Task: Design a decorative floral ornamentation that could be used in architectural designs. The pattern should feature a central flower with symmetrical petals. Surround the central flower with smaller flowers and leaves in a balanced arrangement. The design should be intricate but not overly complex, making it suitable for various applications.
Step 1185:
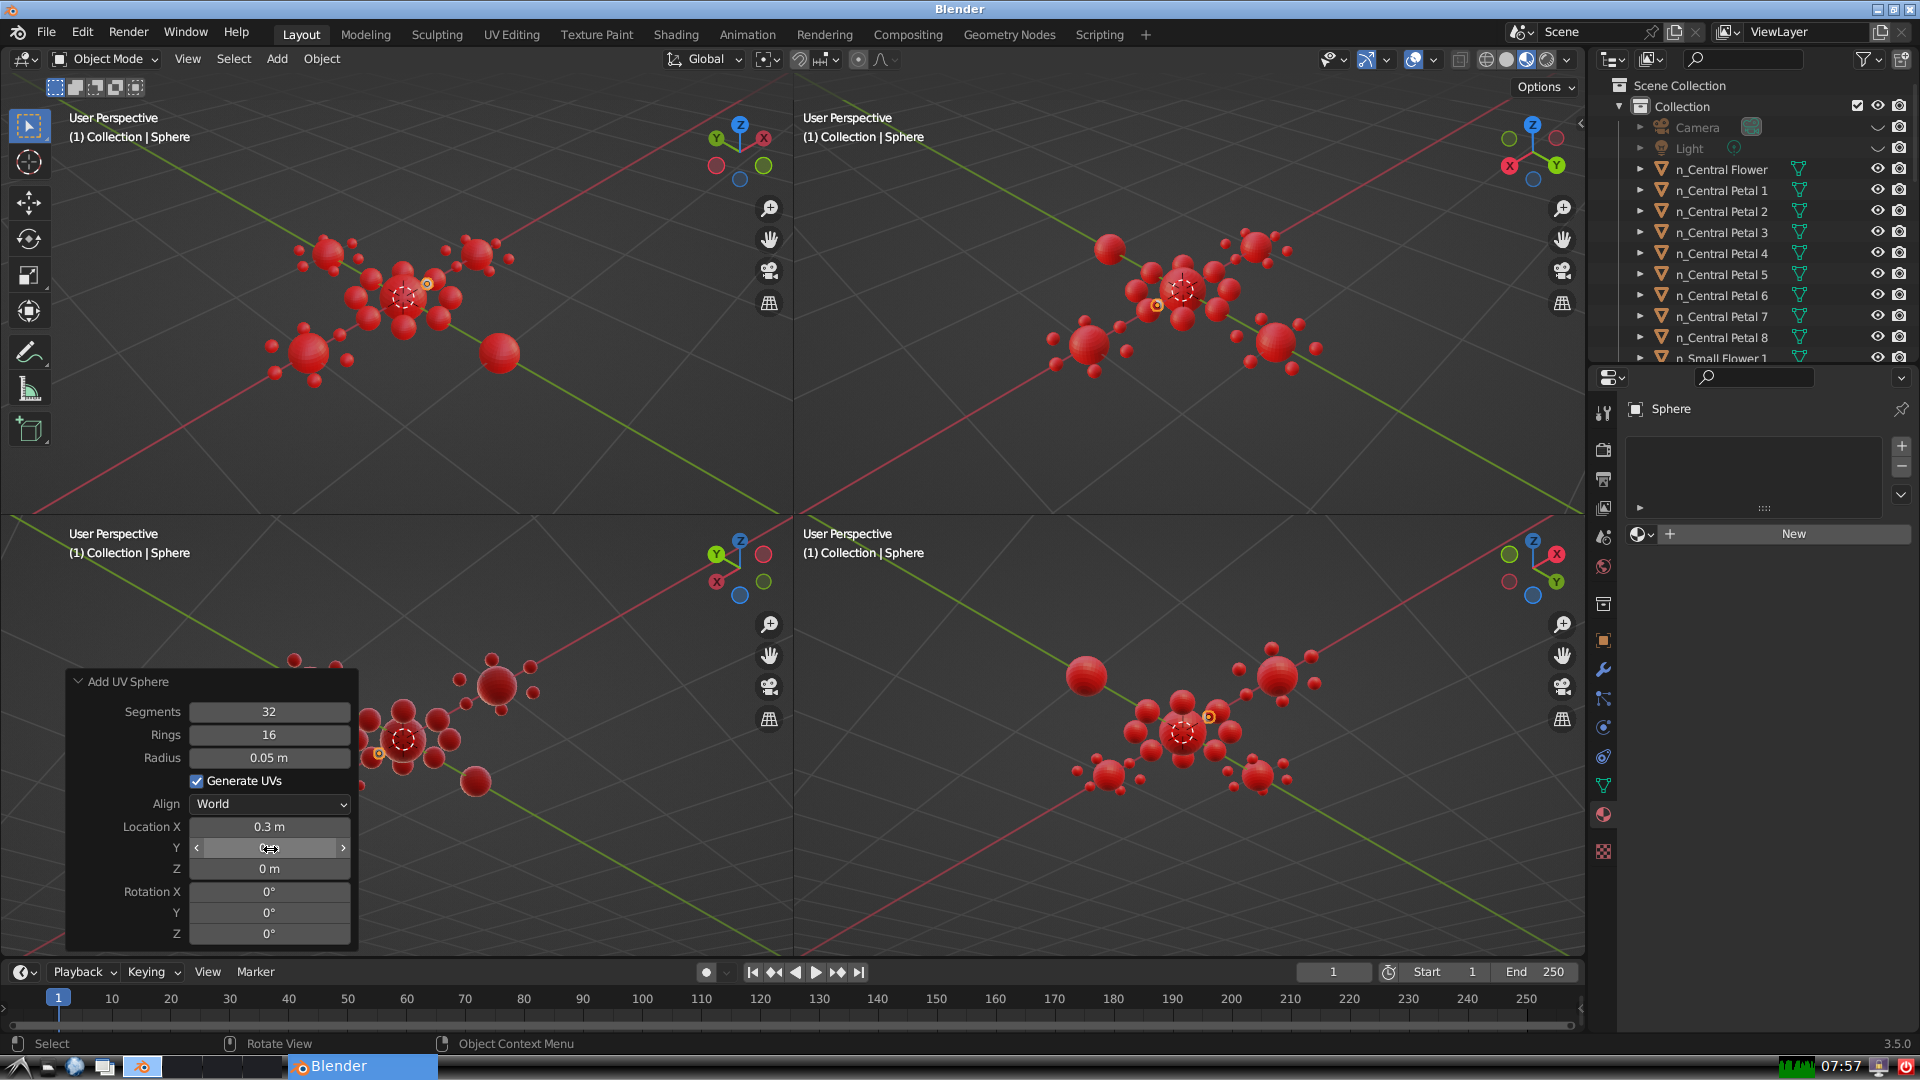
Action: click: no